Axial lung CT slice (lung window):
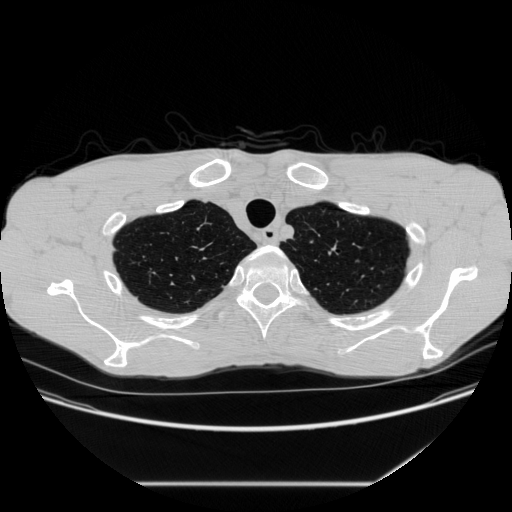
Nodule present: no